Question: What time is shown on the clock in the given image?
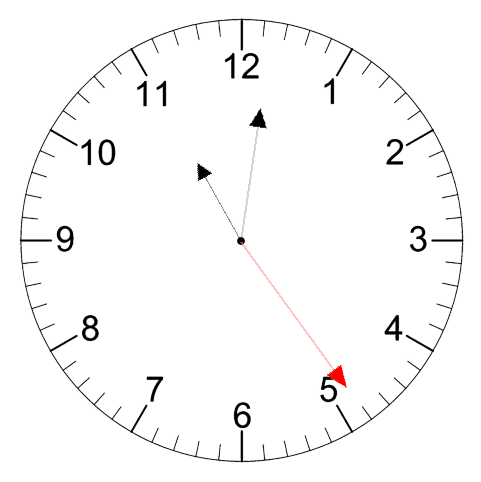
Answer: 11:01:24